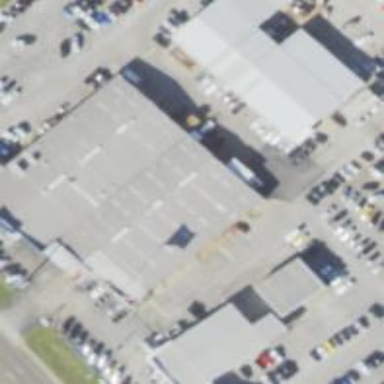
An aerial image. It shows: Car shop building.